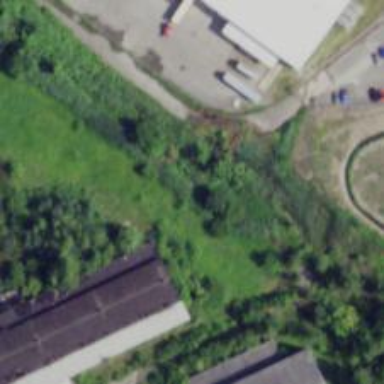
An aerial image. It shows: Abandoned railway spur.